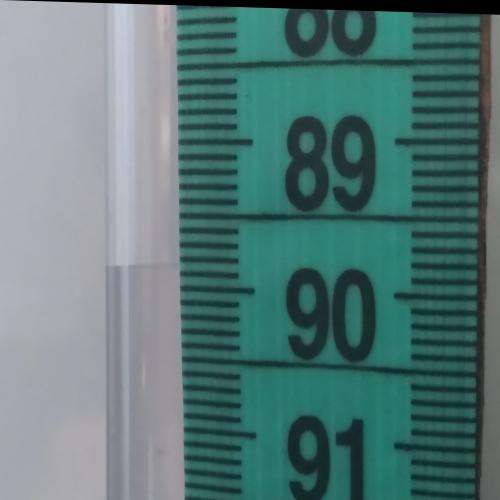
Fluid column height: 89.8 cm